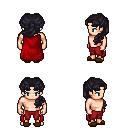
a pixel art fantasy rpg character, male body template, human, light skin, red cape, red pants, raven princess hairstyle, brown slippers, four views (front, back, left, right), 2x2 character sprite sheet, small pixel art, hard edges, no anti-aliasing